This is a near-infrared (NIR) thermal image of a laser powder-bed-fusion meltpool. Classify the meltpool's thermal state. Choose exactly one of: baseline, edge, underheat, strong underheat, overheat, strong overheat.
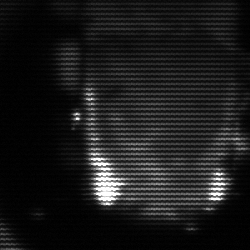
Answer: baseline